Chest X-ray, PA view. Patient: 54 years old, sex M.
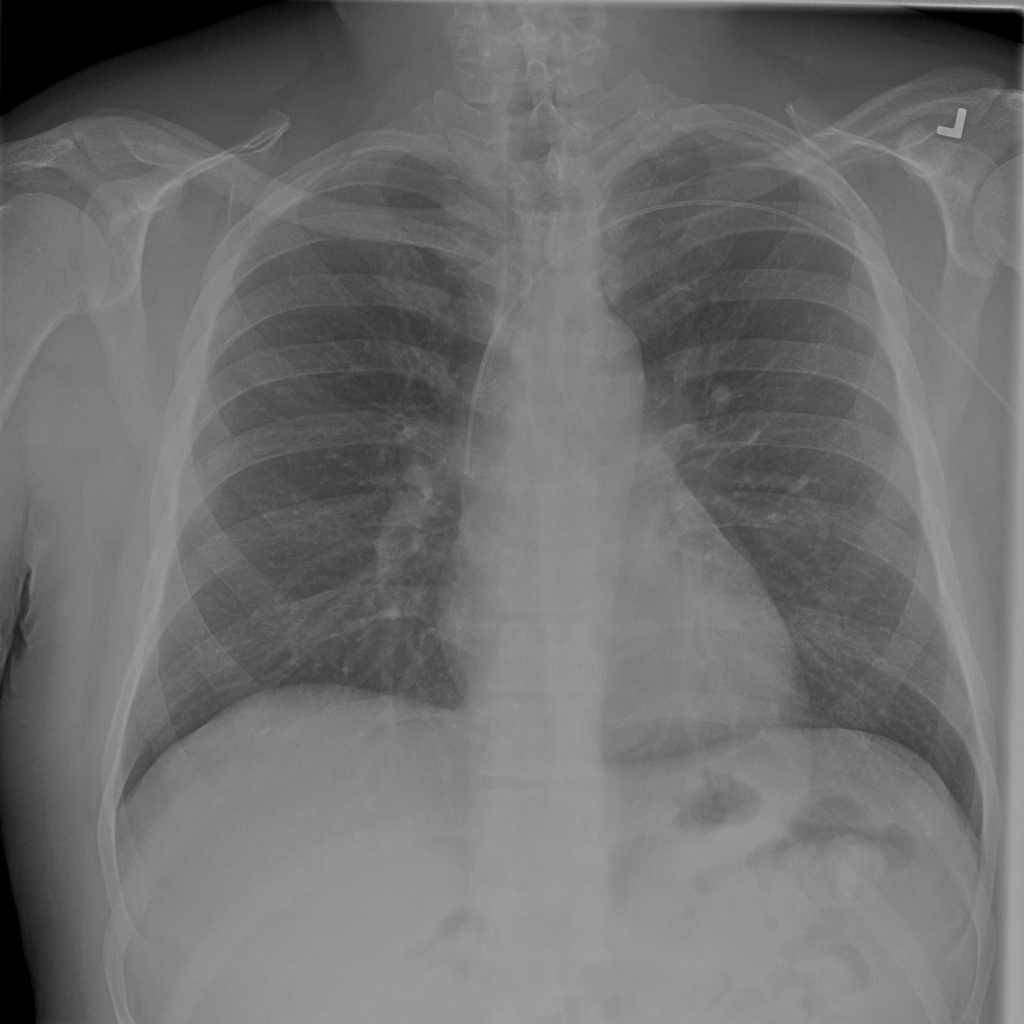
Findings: No Finding